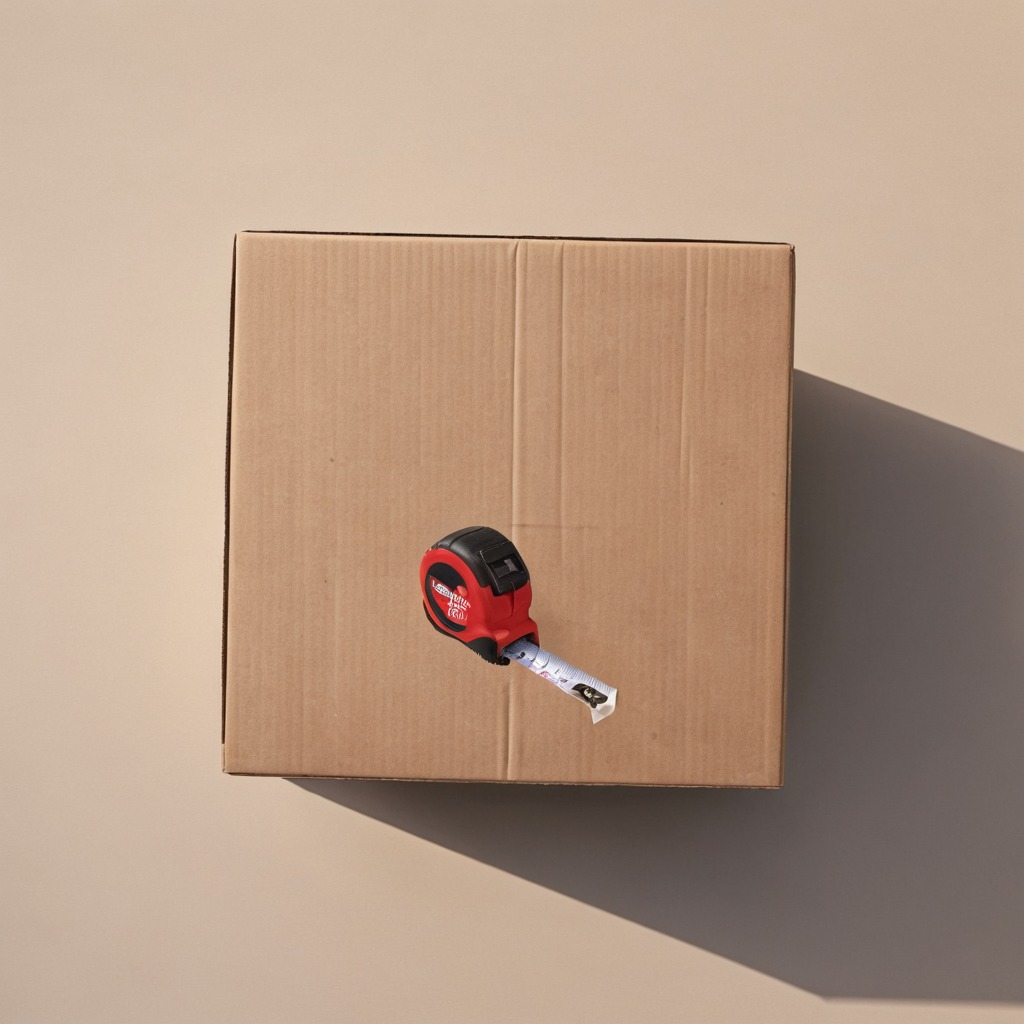
A measuring tape lies on a clean dry cardboard box surface in an outdoor workshop during daytime bright natural light soft shadows slightly creased but